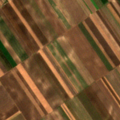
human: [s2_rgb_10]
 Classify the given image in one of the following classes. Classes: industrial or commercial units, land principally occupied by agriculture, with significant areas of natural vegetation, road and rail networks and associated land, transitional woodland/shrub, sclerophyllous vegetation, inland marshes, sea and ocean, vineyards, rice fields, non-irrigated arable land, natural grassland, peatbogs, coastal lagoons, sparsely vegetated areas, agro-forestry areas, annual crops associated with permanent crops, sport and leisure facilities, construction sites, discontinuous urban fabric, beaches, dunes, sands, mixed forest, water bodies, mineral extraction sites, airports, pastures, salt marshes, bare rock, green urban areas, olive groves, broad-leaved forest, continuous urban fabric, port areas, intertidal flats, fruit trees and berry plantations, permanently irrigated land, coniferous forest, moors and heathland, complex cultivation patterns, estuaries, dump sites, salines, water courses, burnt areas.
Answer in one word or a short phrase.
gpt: non-irrigated arable land